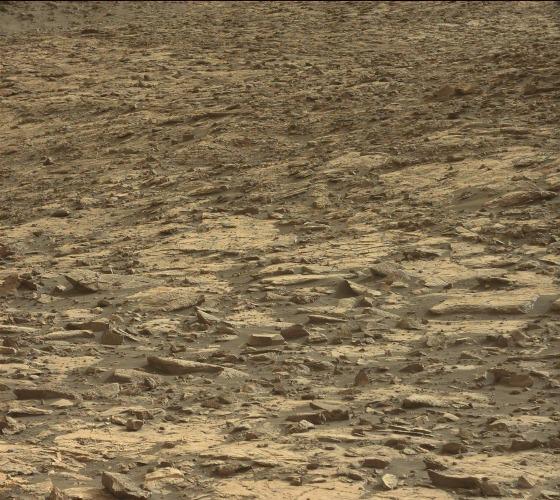
Terrain classes present: Bedrock, Gravel / Sand / Soil, Rock, Shadow